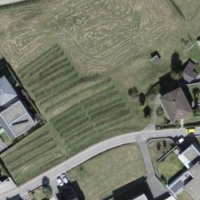
EUNIS habitat code: 55
Species observed at this site:
Cydonia oblonga